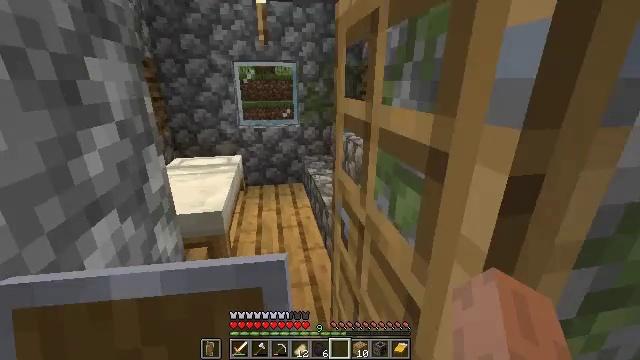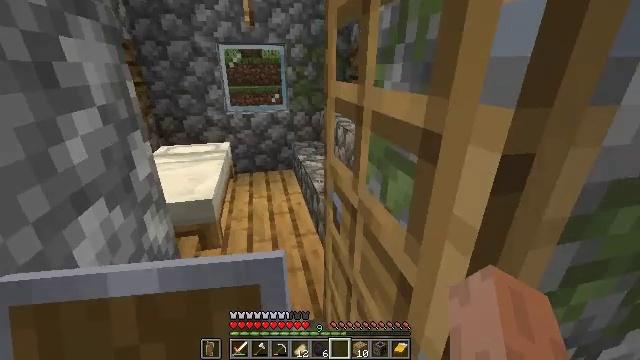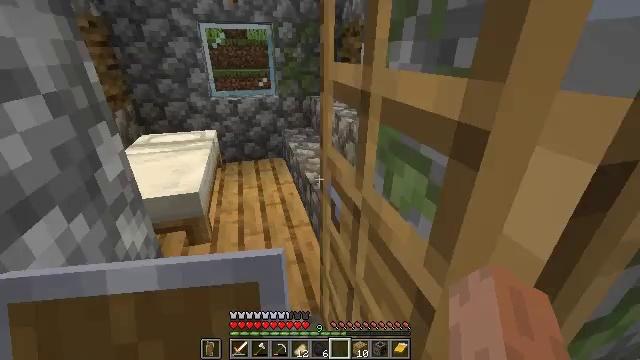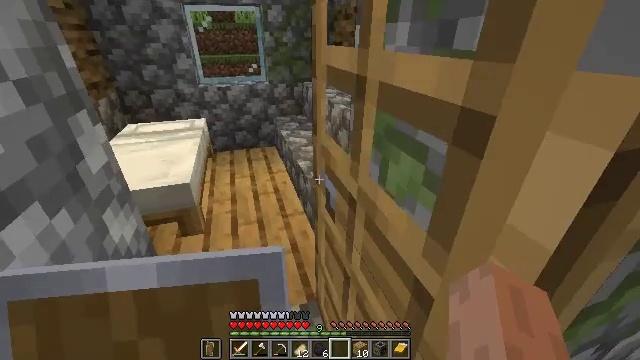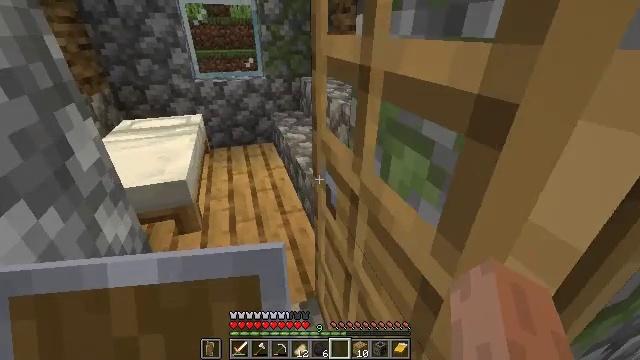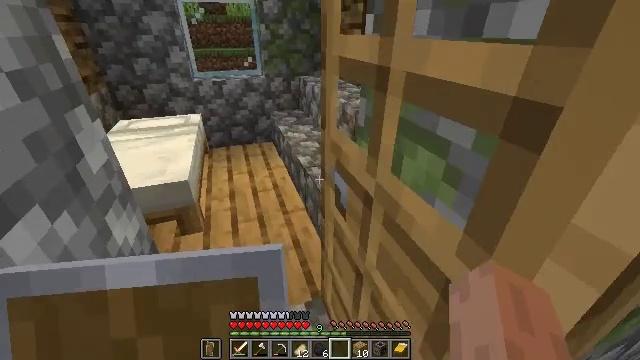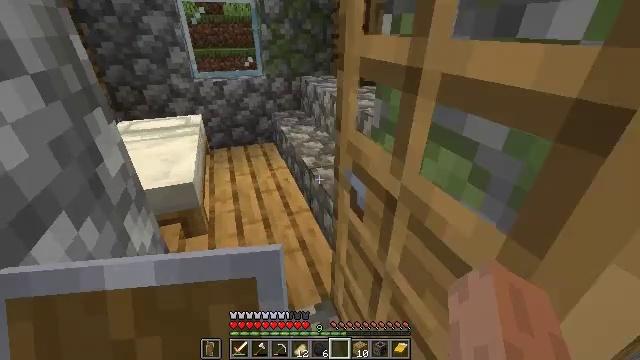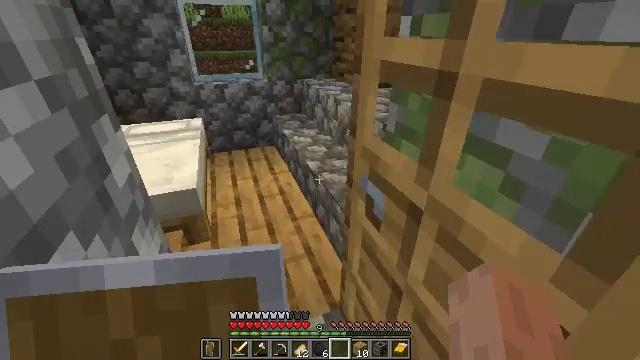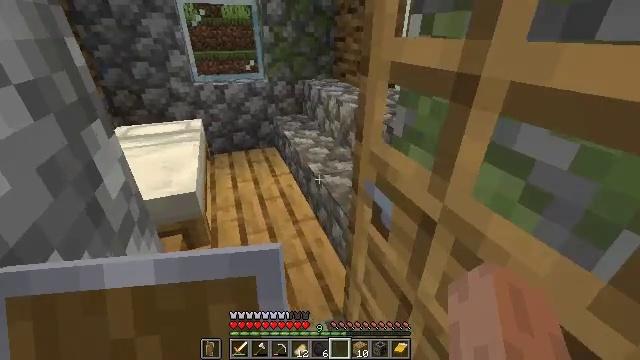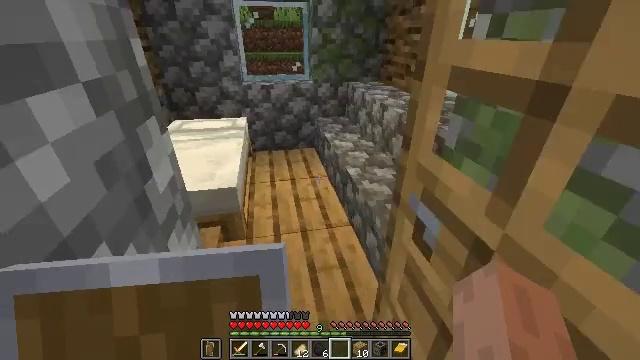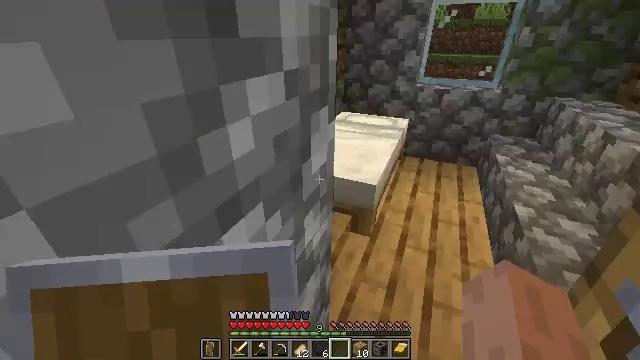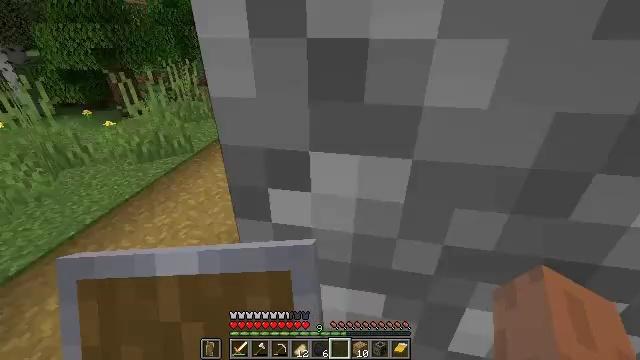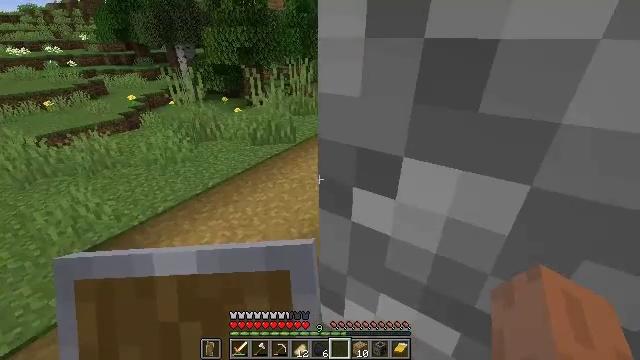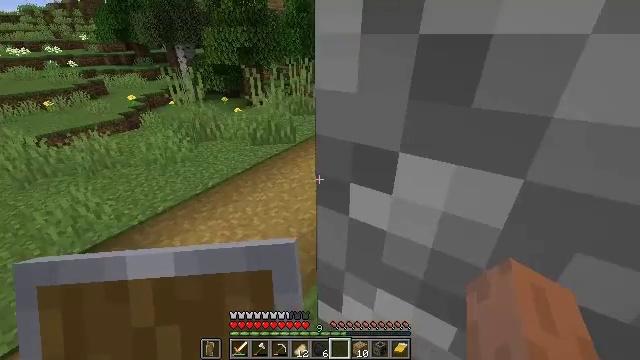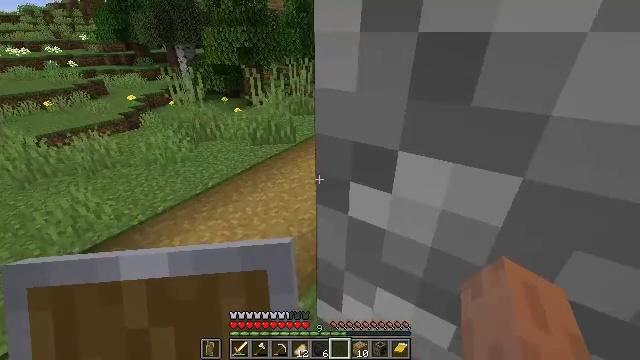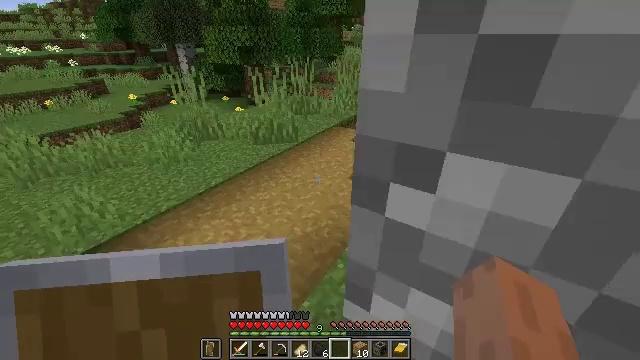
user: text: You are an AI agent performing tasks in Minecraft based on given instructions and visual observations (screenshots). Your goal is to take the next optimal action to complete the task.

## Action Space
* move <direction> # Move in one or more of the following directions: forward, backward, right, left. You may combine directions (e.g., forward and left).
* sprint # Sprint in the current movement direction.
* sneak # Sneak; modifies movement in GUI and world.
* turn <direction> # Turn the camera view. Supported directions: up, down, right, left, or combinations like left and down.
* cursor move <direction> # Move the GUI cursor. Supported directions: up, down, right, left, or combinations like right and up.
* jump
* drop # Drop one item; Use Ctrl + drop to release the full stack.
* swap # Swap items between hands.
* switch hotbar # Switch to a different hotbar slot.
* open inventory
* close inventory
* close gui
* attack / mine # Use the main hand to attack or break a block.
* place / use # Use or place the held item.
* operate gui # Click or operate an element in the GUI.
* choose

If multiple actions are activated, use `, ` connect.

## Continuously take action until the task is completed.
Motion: motion action
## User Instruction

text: Gather hay blocks from the farm.
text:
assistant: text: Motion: move forward, turn right and down
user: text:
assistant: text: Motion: turn right and down
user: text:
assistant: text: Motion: turn right and down
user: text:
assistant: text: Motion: no_op
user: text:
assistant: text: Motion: move left
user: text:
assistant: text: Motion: move left
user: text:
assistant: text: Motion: move left
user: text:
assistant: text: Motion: move left
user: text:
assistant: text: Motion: turn left
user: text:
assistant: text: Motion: turn left
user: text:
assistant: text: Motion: turn left
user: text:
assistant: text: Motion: turn left
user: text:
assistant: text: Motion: no_op
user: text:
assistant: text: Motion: no_op
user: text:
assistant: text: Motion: move left
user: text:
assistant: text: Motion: move left
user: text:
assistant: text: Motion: move left
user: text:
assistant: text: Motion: move forward and move left
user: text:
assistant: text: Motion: move forward and move left
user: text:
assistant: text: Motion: move forward and move left, turn right and down
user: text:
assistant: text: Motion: move forward and move left, turn right
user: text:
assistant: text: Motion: move forward, turn right
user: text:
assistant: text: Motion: move forward, turn right
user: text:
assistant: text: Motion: move forward
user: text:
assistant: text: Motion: move forward
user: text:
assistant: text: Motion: move forward
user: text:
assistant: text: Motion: move forward
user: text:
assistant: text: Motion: move forward, sprint
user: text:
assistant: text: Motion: move forward, sprint
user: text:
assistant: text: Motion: move forward, sprint